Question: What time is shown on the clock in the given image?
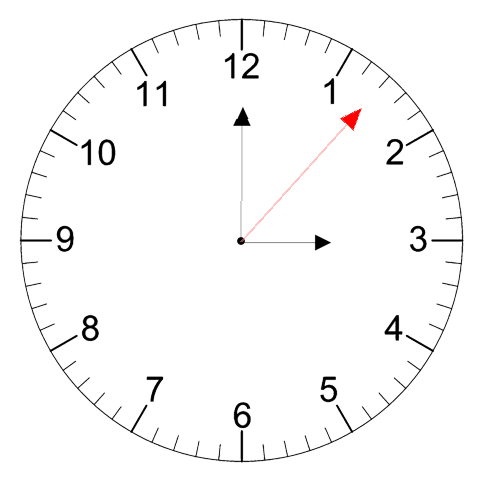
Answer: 03:00:07